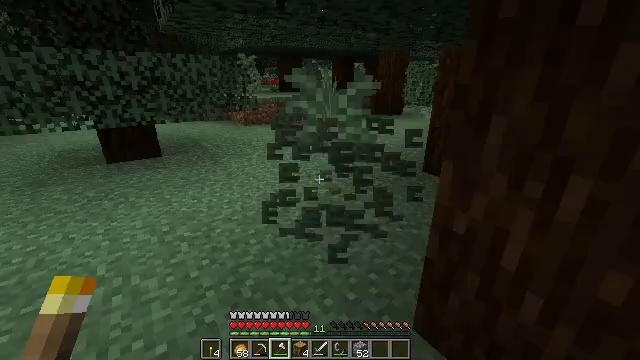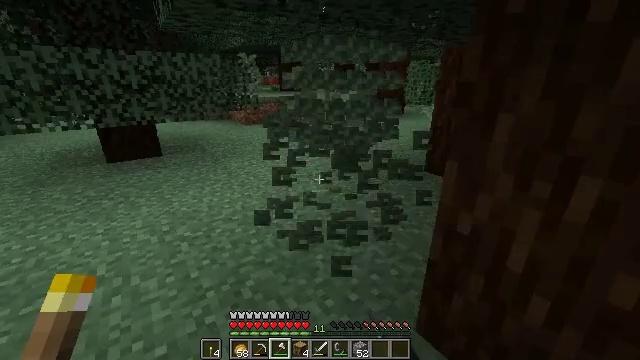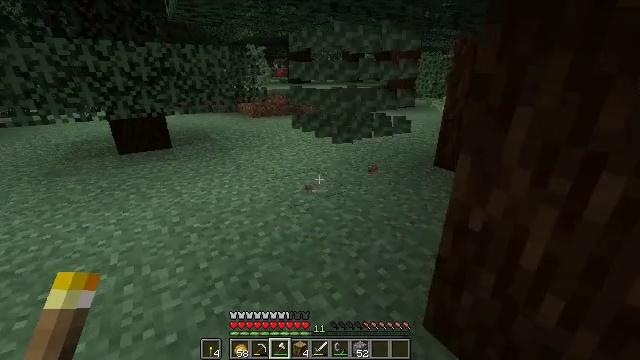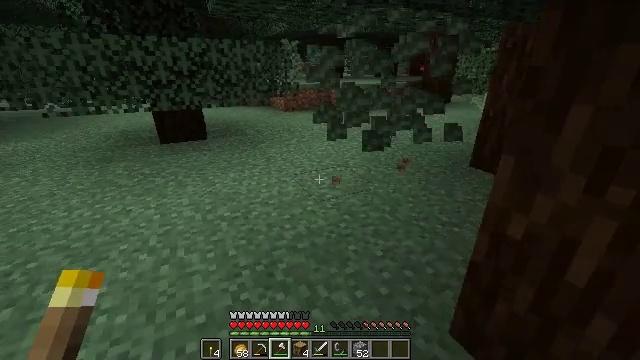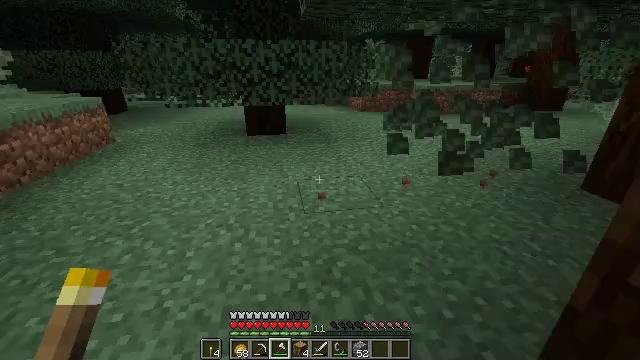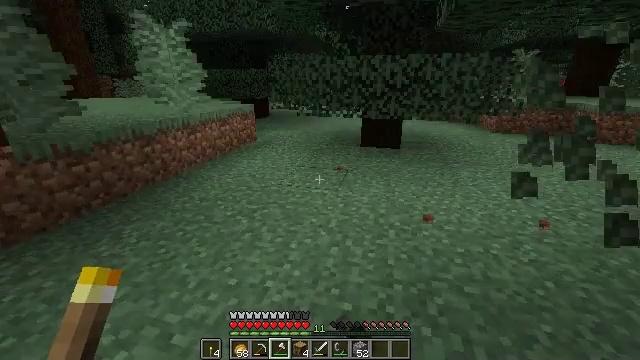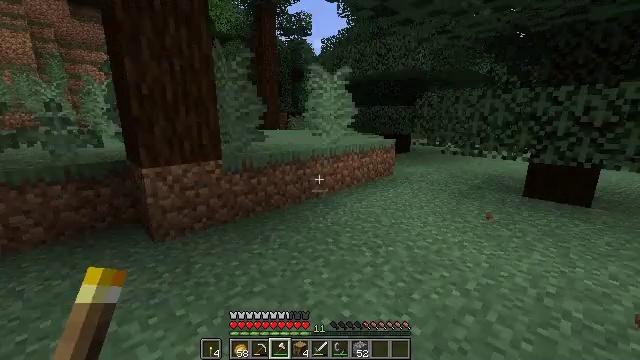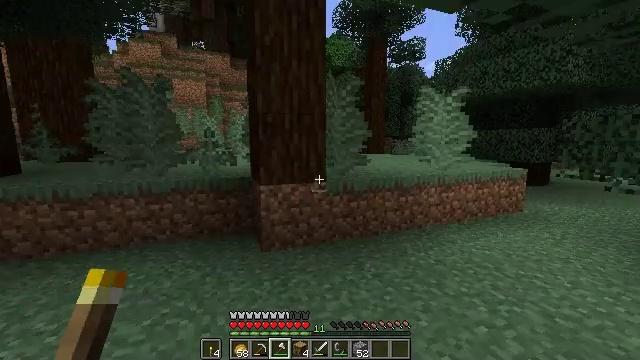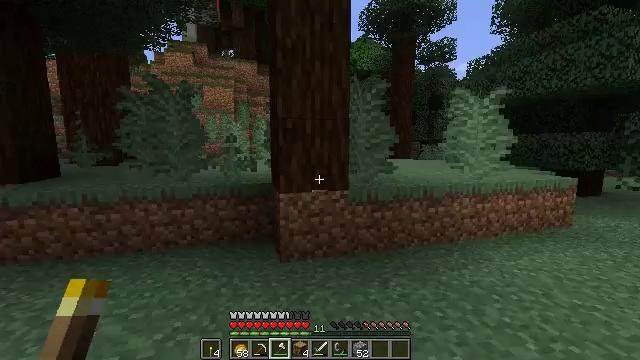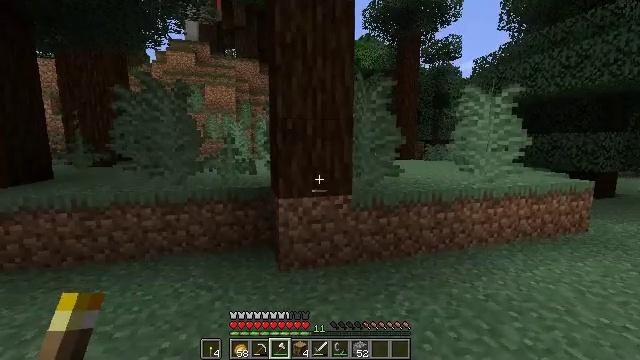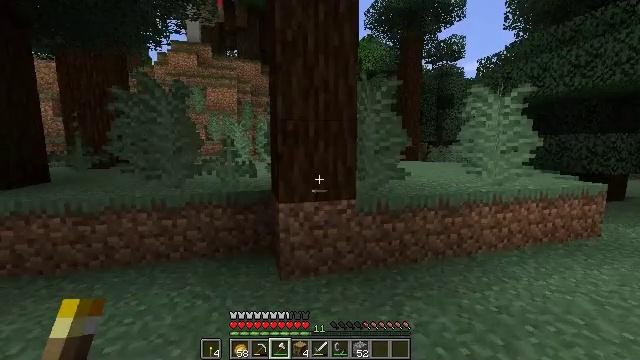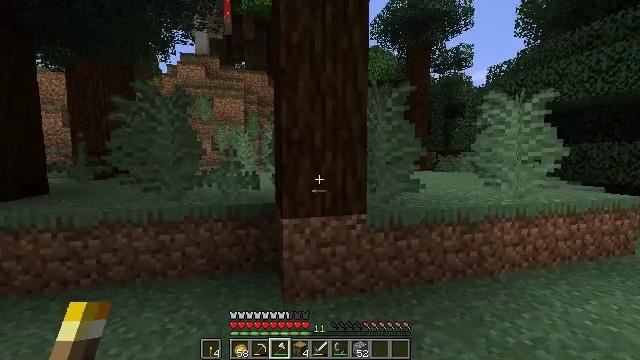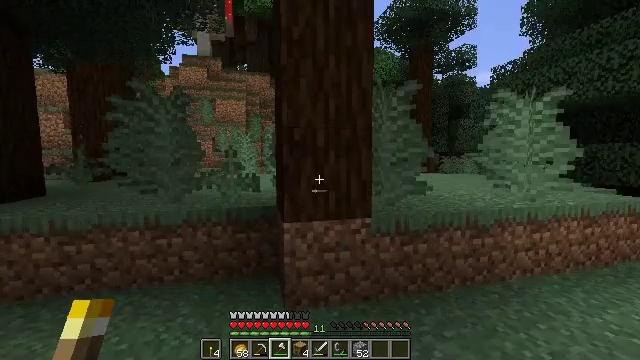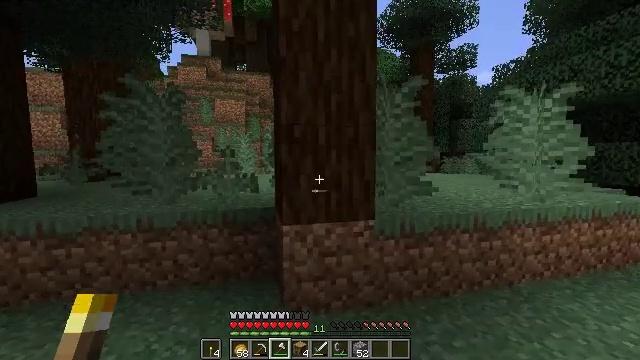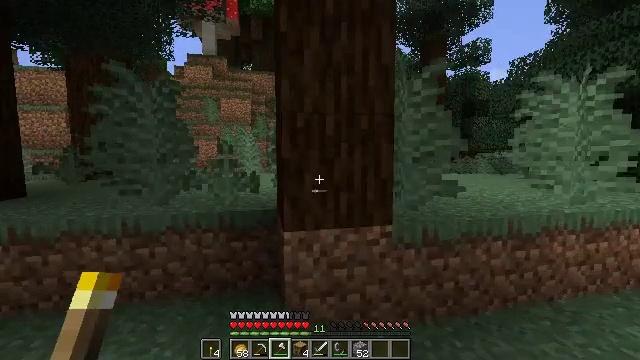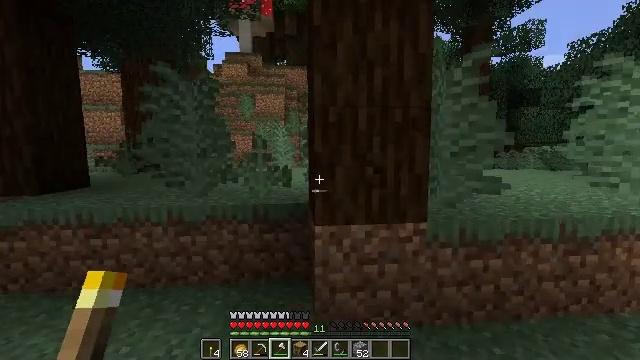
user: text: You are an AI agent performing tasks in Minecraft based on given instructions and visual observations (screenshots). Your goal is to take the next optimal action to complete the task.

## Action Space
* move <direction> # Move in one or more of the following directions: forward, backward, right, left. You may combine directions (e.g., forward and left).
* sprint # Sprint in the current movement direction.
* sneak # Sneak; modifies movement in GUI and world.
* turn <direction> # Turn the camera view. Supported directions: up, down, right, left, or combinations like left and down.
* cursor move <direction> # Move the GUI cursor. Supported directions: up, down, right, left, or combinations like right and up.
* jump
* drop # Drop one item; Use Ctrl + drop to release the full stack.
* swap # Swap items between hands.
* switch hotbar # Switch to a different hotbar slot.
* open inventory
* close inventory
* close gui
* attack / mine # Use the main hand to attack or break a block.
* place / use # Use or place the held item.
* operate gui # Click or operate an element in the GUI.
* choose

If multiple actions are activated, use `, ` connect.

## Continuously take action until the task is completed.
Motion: motion action
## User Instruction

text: Harvest some fern.
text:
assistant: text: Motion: attack / mine
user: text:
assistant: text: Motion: turn left and down, attack / mine
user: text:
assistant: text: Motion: turn left and down
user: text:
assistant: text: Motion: turn left, attack / mine
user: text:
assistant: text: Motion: turn left and up, attack / mine
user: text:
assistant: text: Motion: move forward, turn left and up, attack / mine
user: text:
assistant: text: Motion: move forward, turn left and up
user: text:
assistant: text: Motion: move forward, turn left and up
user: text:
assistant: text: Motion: move forward
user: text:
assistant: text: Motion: move forward
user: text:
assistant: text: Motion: move forward, turn left and up
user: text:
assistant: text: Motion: move forward
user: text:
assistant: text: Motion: move forward
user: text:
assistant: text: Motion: move forward, turn left
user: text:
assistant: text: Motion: move forward, turn left and down, attack / mine
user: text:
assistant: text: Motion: move forward, turn left, attack / mine
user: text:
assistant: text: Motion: move forward, turn left
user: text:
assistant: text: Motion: move forward and move left, turn left
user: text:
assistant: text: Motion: move forward and move left, turn left, attack / mine
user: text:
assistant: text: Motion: move forward and move left, attack / mine
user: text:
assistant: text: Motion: move forward and move left
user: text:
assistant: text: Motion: move forward and move left, attack / mine
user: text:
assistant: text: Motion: move forward and move left, turn left and down, attack / mine
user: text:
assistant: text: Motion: no_op